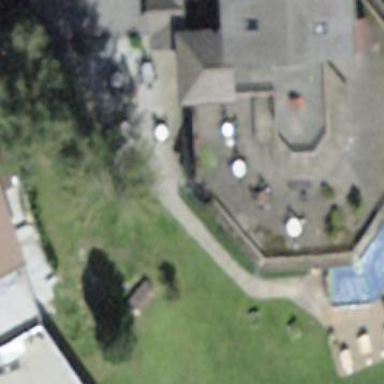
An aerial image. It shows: Bar building.